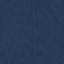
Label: SeaLake